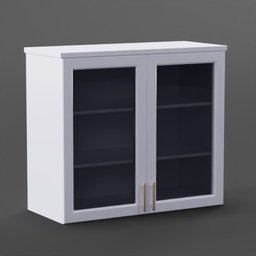
Label: furniture